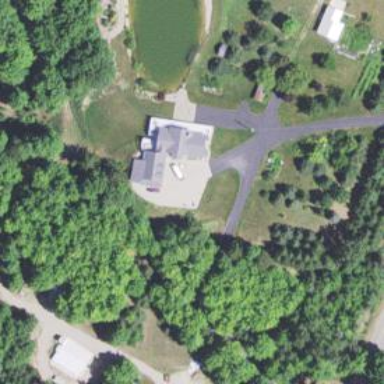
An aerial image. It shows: Driveway.